Question: Why is this code not changing the size of the figure plotted?
'''
fig1, ax1 = plt.subplots(nrows=1, ncols=3)
fig1.set_figheight = 30
fig1.set_figwidth = 30
x = np.array([1,2,3,4,5])
for i in range(3):
ax1[i].plot(x, x**i)
'''
[This is what I am getting][
Is there a way to make them bigger?
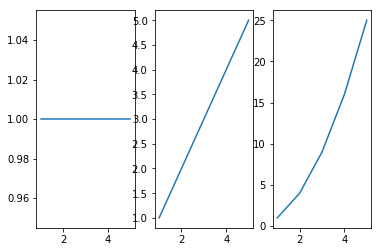
Answer: 'fig1.set_figheight = 30' assigns '30' to the '.set_figheight' attribute. While previously 'fig1.set_figheight' was a method that could be used to change the height of the figure, from now on it is, well, simply '30'.
The solution is simple: the method instead of destroying it.
'''
fig1.set_figheight(30)
'''
Note that because you have overwritten the method you will need to restart the kernel, such that matplotlib can be reimported and the attribute is restored to its original state.